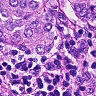
Metastatic tissue present: yes